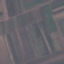
Land use / land cover class: AnnualCrop